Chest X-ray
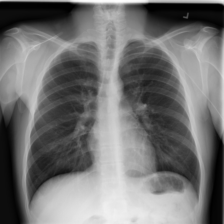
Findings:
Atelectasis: negative
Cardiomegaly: negative
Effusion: negative
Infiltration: negative
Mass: negative
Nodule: negative
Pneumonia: negative
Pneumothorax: negative
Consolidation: negative
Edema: negative
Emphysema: negative
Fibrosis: negative
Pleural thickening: negative
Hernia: negative